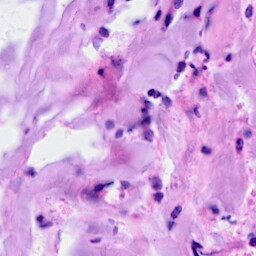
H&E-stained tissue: Breast